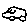
Label: car